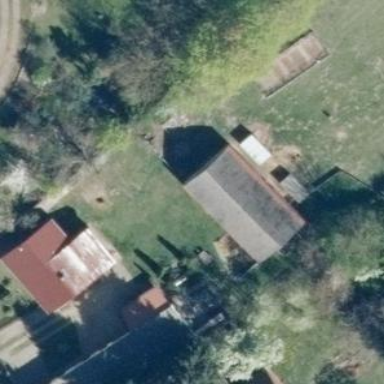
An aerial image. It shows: Garage.